Question: I am just completed the NFC based application. In this I am simply scanning the NFC tag and fetching the serial number of the NFC.
But When NFC tag comes near across the device, then it show all the application list which can scan the NFC tag where there I can set by doing "Always" or "default" but I want this do somehow programmatically.
I am looking for this because it seems to bug in some devices that not working as it seems.
Bug in the devices : I have two devices that is not showing even "Always" or "default as action" in the dialog box when NFC tag come near across the device.
See the screenshot :

'''
<activity
android:name="net.livepatrols.thepartnerSA.NFCActivity"
android:theme="@android:style/Theme.NoDisplay" >
<intent-filter>
<action android:name="android.nfc.action.TECH_DISCOVERED" />
</intent-filter>
<meta-data
android:name="android.nfc.action.TECH_DISCOVERED"
android:resource="@xml/nfc_tech_filter" />
<intent-filter>
<action android:name="android.nfc.action.TAG_DISCOVERED" />
<category android:name="android.intent.category.DEFAULT" />
</intent-filter>
</activity>
'''
NFCActivity.java
'''
public class NFCActivity extends Activity {
private NfcAdapter mNFCAdapter;
private PendingIntent mNfcPendingIntent;
@Override
protected void onCreate(Bundle savedInstanceState) {
super.onCreate(savedInstanceState);
setContentView(R.layout.activity_nfc);
// Create the OpenSqliteHelper object. It always best to create only
// once instance of this OpenSqliteHelper
DatabaseManager.init(this);
mNFCAdapter = NfcAdapter.getDefaultAdapter(this);
if (mNFCAdapter == null) {
// Device does not support NFC
Toast.makeText(this,
getString(R.string.device_does_not_support_nfc),
Toast.LENGTH_LONG).show();
} else {
if (!mNFCAdapter.isEnabled()) {
// NFC is disabled
Toast.makeText(this, getString(R.string.enable_nfc),
Toast.LENGTH_LONG).show();
} else {
mNfcPendingIntent = PendingIntent.getActivity(NFCActivity.this,
0, new Intent(NFCActivity.this, NFCActivity.class)
.addFlags(Intent.FLAG_ACTIVITY_SINGLE_TOP), 0);
}
}
}
@Override
protected void onNewIntent(Intent intent) {
setIntent(intent);
}
@Override
protected void onPause() {
super.onPause();
mNFCAdapter.disableForegroundDispatch(this);
}
@Override
public void onResume() {
super.onResume();
try {
mNFCAdapter.enableForegroundDispatch(this, mNfcPendingIntent, null,
null);
Tag mTag = getIntent().getParcelableExtra(NfcAdapter.EXTRA_TAG);
byte byteId[] = mTag.getId();
int size = byteId.length;
// Convert the byte array to integer
String str = "";
if (size > 0) {
for (int i = 0; i < size; i++) {
byte myByte = byteId[i];
int myInt = (int) (myByte & 0xFF);
str += myInt;
}
}
SimpleDateFormat mSimpleDateFormat = new SimpleDateFormat(
"yyyyMMddhhmmss");
SharedPreferences mSharedPreferences = PreferenceManager
.getDefaultSharedPreferences(getApplicationContext());
boolean mRegistrationStatus = mSharedPreferences.getBoolean(
"registration_status", false);
boolean mExpiredStatus = mSharedPreferences.getBoolean(
"expire_status", true);
Editor mEditor = mSharedPreferences.edit();
if (mRegistrationStatus && !mExpiredStatus) {
// Tag here started to scan the the NFC tags
mEditor.putString("message", "Tag Read in");
mEditor.commit();
if (Util.isDeviceConnectedWithInternet(this)) {
// Upload the NFC details.
// Start the service and send the NFC Tag Info in the
// intent.
Intent serviceIntent = new Intent(this,
UploadNFCTagInfoService.class);
serviceIntent.putExtra("mNFCSerialNumber", str);
serviceIntent.putExtra("mNFCScannedTimeStamp",
mSimpleDateFormat.format(new Date()));
startService(serviceIntent);
} else {
// Device is not connected with the Internet.
// Store the NFC Tag details in the SQLite database.
// When device connect with Internet later then
// these records will be uploaded on the database server.
Toast.makeText(this, getString(R.string.network_message), Toast.LENGTH_LONG).show();
mEditor.putString("message", "Tag has been saved in the application database to upload it later if your device is activated");
mEditor.commit();
NFCIItem mNFCItem = new NFCIItem();
mNFCItem.setSerialNumber(str);
mNFCItem.setScanTimeStamp(mSimpleDateFormat
.format(new Date()));
// Insert the record in the database.
DatabaseManager.getInstance().addNFCTag(mNFCItem);
}
} else if(!mRegistrationStatus) {
mEditor.putString("message", "Device is not activated to scan NFC Tags");
mEditor.commit();
}
finish();
} catch (Exception e) {
finish();
}
}
}
'''
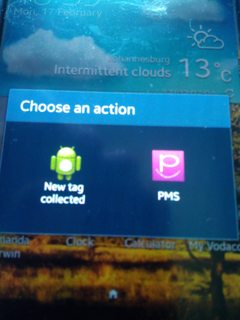
Answer: The only thing I know how to solve this issue is to add an additional <URL> on your tag. Subsequently, only your app is starting and nobody is asking anymore.